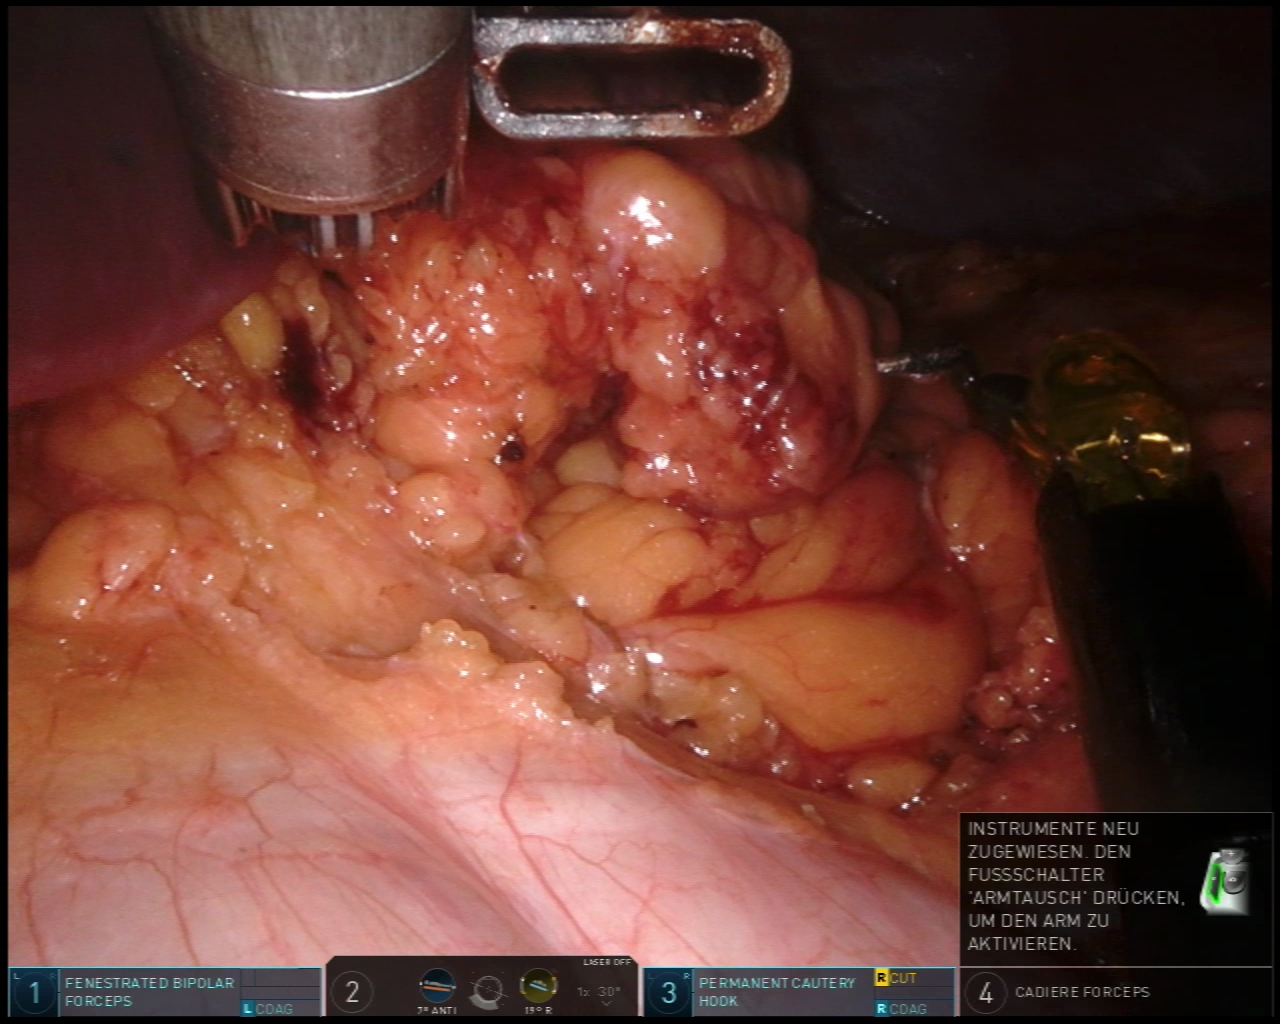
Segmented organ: liver
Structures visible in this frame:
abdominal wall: yes
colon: yes
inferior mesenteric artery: no
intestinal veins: no
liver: yes
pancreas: no
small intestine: no
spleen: no
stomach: no
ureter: no
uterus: no
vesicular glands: no